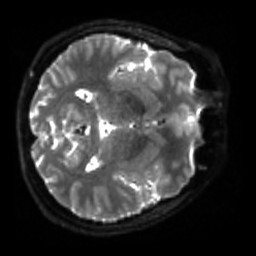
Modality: sbref
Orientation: axial
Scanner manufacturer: siemens
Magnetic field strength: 3 T
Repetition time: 4 s
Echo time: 0.0594 s